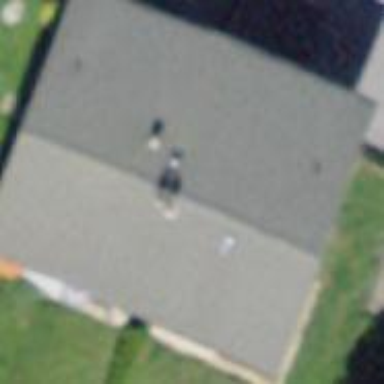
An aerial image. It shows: Building with tiled roof.